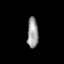
Tissue: skin
Cell type: Others
Senescence score: 0.791
Nuclear area (px): 323
Mean DAPI intensity: 154.873